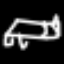
Label: bed